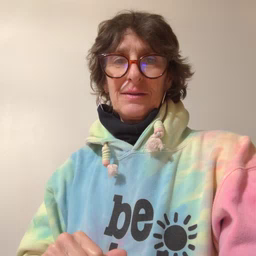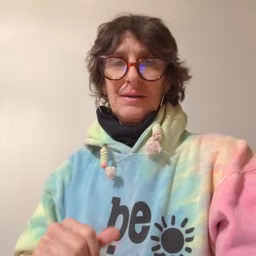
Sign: lamp